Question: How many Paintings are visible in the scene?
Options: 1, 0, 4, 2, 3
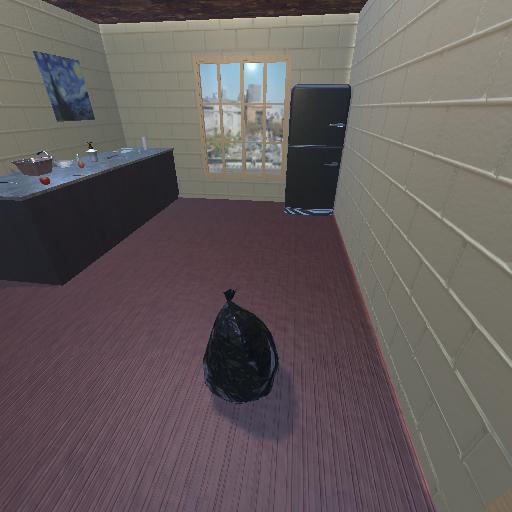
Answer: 1